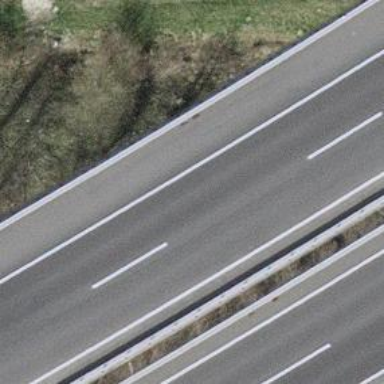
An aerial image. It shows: Asphalt bridge over motorway.